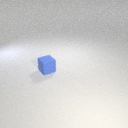
small blue rubber cube